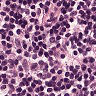
Metastatic tissue present: no